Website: slack
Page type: stored-credit-cards
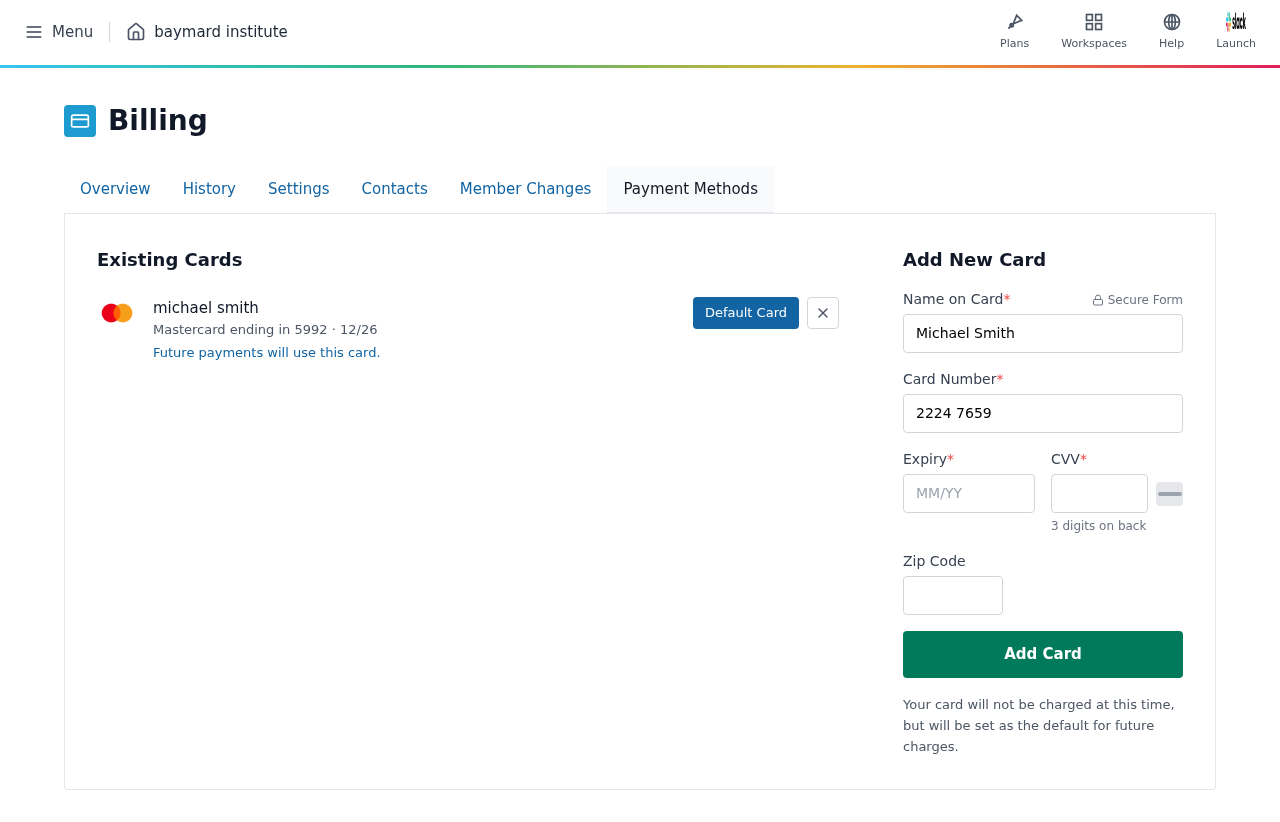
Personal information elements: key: PII_CARD_CVV
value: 956
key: PII_CARD_EXPIRY
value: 12/26
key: PII_CARD_EXPIRY_MONTH
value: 12
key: PII_CARD_EXPIRY_YEAR
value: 26
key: PII_CARD_LAST4
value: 5992
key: PII_CARD_NUMBER
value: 2224 7659 7470 5992
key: PII_CARD_TYPE
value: Mastercard
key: PII_FULLNAME
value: michael smith
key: PII_FULLNAME
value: Michael Smith
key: PII_POSTCODE
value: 67727